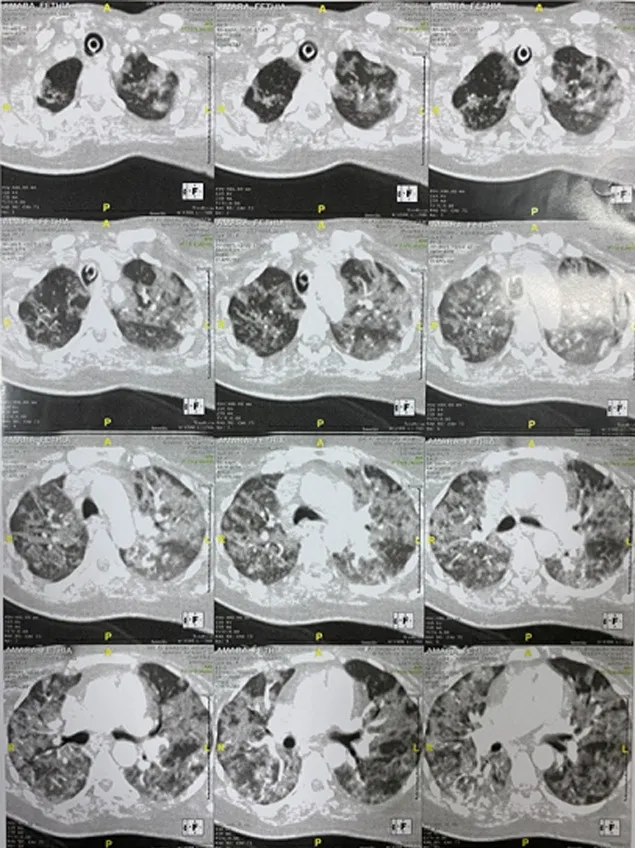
computed tomography pulmonary angiography of the pregnant woman, bilateral diffuse ground-glass opacities, that have a mid and upper zone distribution, reaching more than 75% of the pulmonary parenchyma and associated with subpleural consolidations which predominated in the lung bases and no signs of pulmonary embolism (twelve segments from the same session).
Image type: radiology (ct)